RGB frame:
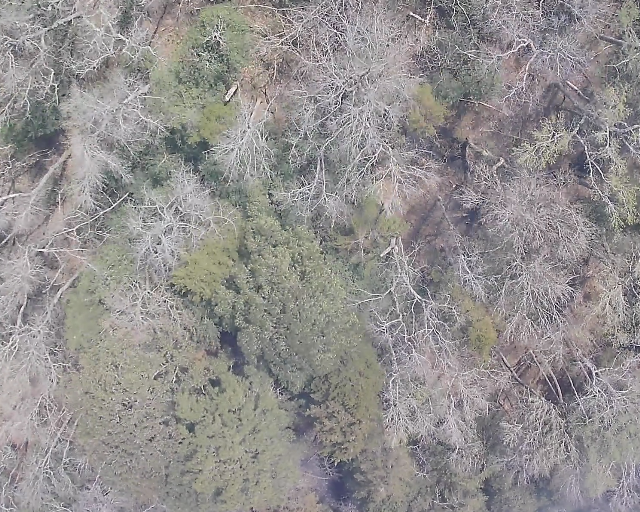
Thermal frame:
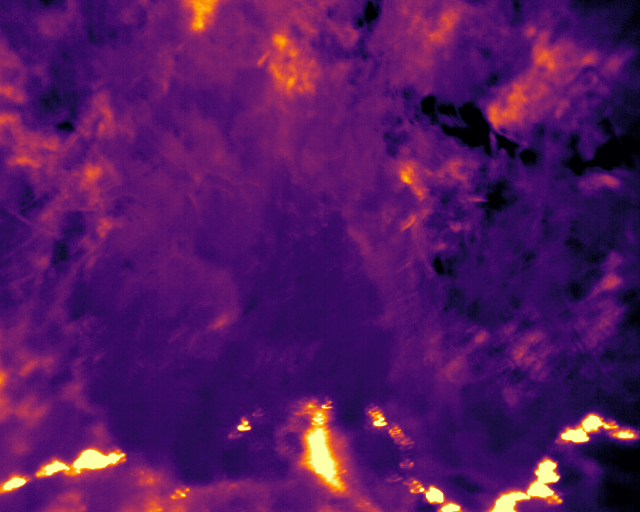
Captured: 2026-02-26 03:42:20
Pixels at or above 80 °C: 281 (fraction of frame: 0.0008575)